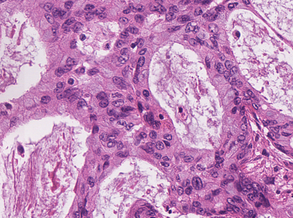
Tumor epithelial tissue: yes
Tumor-associated stroma tissue: yes
Normal tissue: no